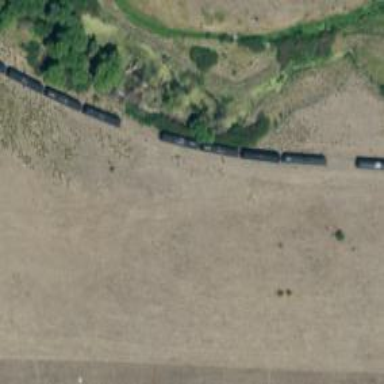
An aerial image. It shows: Preserved railway with rails.